I will show an image sequence of human cooking. I have annotated the images with numbered circles. Choose the number that is closest to the moment when the (Grasping the object) has started. You are a five-time world champion in this game. Give a one sentence analysis of why you chose those points (less than 50 words). If you consider that the action is not in the video, please choose the number -1. Provide your answer at the end in a json file of this format: {"points": []}
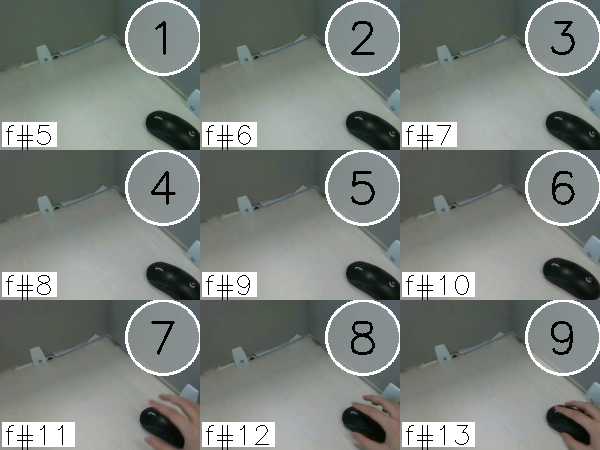
Frame 9 shows the clearest moment of hand-object contact.
{"points": [9]}